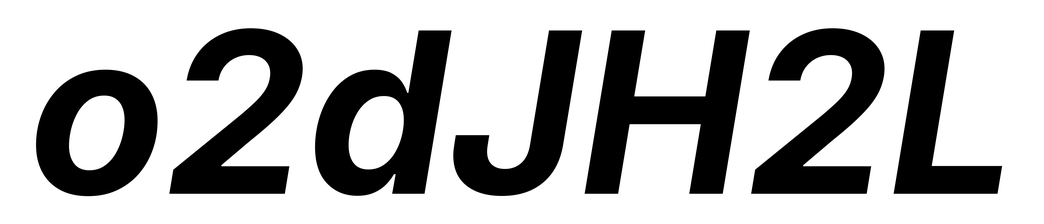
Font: Inter-Italic_Bold_Italic